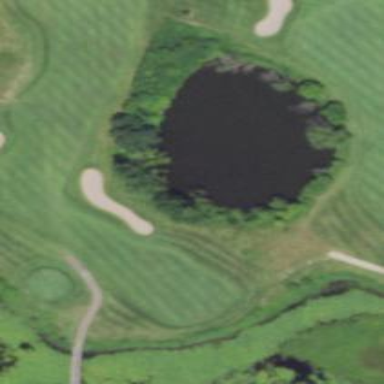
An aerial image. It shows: Water hazard in golf course. The hazard is natural water feature.